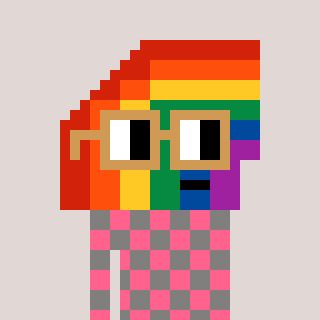
a pixel art character with square brown glasses, a rainbow-shaped head and a bluegrey-colored body on a warm background